Question: Hy everybody,
My task is to realize a slider with pure HTML / Jquery code.
The template is the follow

and the html code for the upper template is the follow
'''
<div id="viewport-container">
<section id="sliding-container">
<article id="slide-0" class="slide"><span></span></article>
<article id="slide-1" class="slide"><span></span></article>
<article id="slide-2" class="slide"><span></span></article>
<article id="slide-3" class="displayed-slide"><span></span></article>
</section>
</div>
<nav id="slider-nav">
<a href="#slide-0" class="active"></a>
<a href="#slide-1"></a>
<a href="#slide-2"></a>
<a href="#slide-3"></a>
</nav>
'''
We start with button {#slide-0} which display article {ID="slide-0"}; when we select another button, let's say {#slide-3} then article with {ID="slide-0"} fade out and article with {ID="slide-3} fade in; when we select another button, let's say {#slide-1} then article with {ID="slide-3"} fade out and article with {ID="slide-1} fade in; and so on.
I started to struggle with this aim a week ago and so I ask your precius help.
Many many thanks
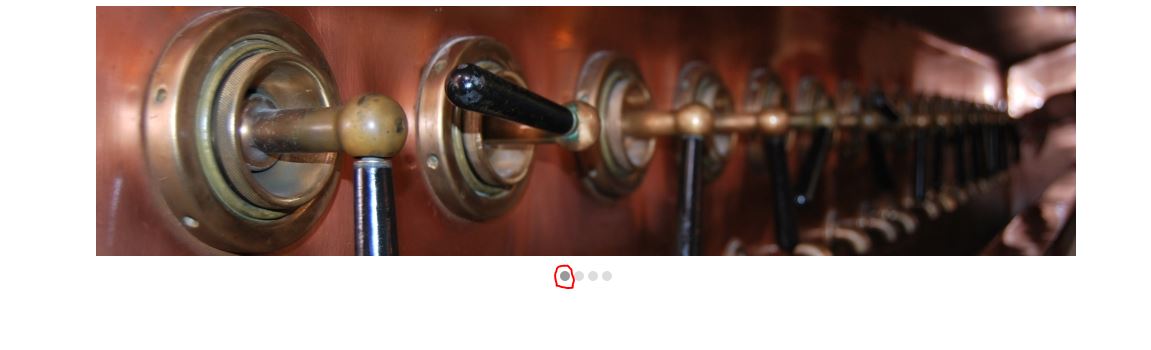
Answer: I did it (phew!!)
Now this is the css
'''
#viewport-container {
height: 250px;
width: 980px;
margin: 0 auto;
overflow: hidden;
}
#sliding-container {
width: 100%;
}
#slide-0 {
background-image: url(/Images/slide_home.jpg);
height: 250px;
width: 980px;
position: absolute;
}
#slide-1 {
background-image: url(/Images/slide_informatica.jpg);
height: 250px;
width: 980px;
position: absolute;
}
#slide-2 {
background-image: url(/Images/slide_musica.jpg);
height: 250px;
width: 980px;
position: absolute;
}
#slide-3 {
background-image: url(/Images/slide_recensioni.jpg);
height: 250px;
width: 980px;
position: absolute;
}
#slider-nav {
text-align: center;
margin: 10px 0 0 0;
}
#slider-nav a {
width: 10px;
height: 10px;
display: inline-block;
background: #ddd;
border-radius: 50%;
}
#slider-nav a.active {
background: #999;
}
'''
this is the html
'''
<head>
<title></title>
<script src="Scripts/jquery-2.0.3.min.js"></script>
<link href="CSS/Slider.css" rel="stylesheet" />
</head>
<body>
<div id="viewport-container">
<section id="sliding-container">
<article id="slide-0" class="displayed" style="display:block;"><span></span></article>
<article id="slide-1" style="display:none"><span></span></article>
<article id="slide-2" style="display:none"><span></span></article>
<article id="slide-3" style="display:none"><span></span></article>
</section>
</div>
<nav id="slider-nav">
<a id="btn-0" href="#slide-0" class="active"></a>
<a id="btn-1" href="#slide-1"></a>
<a id="btn-2" href="#slide-2"></a>
<a id="btn-3" href="#slide-3"></a>
</nav>
'''
and this is the script
'''
<script>
$(document).ready(function () {
var $navButtons = $("#slider-nav > a");
$navButtons.click(
function () {
var $selectedButton = $(this);
var rawIdSlideToFadeIn = $selectedButton.attr("href");
$navButtons.removeClass("active");
$selectedButton.addClass("active");
crossFading(rawIdSlideToFadeIn);
});
function crossFading(rawIdSlideToFadeIn) {
var $slideToFadeIn = $(rawIdSlideToFadeIn);
var $slideToFadeOut = $("article.displayed");
var idSlideToFadeIn = $slideToFadeIn.attr("id");
var idSlideToFadeOut = $slideToFadeOut.attr("id");
if(idSlideToFadeIn != idSlideToFadeOut)
{
$slideToFadeOut.removeClass("displayed").css("style", "none").fadeOut();
$slideToFadeIn.addClass("displayed").css("style", "block").fadeIn();
}
}
});
</script>
'''
Yes, some part of this code has to be improved, but the kernel is built,
Special thanks to SushiBalboha: his hint showed me the right way.
Thank you very much